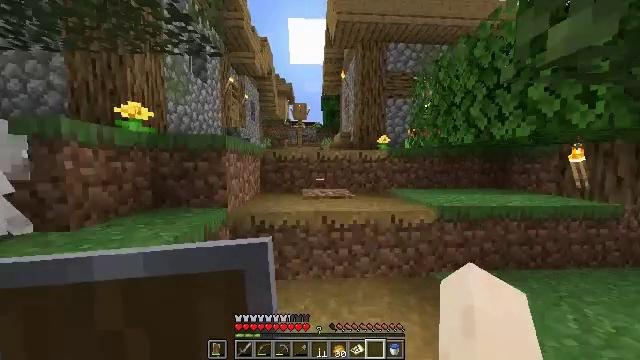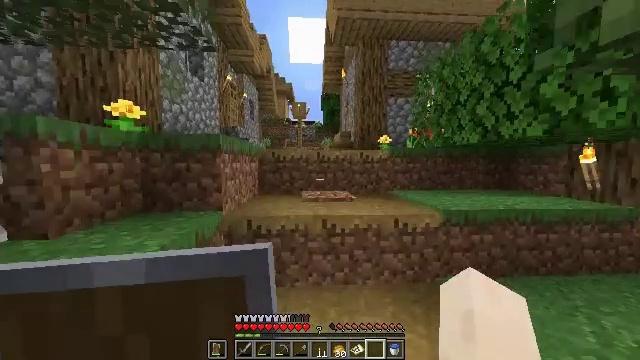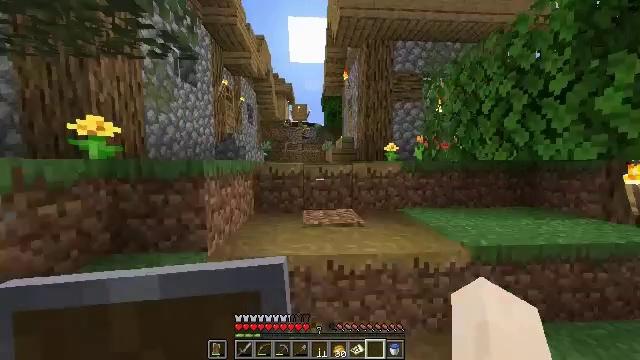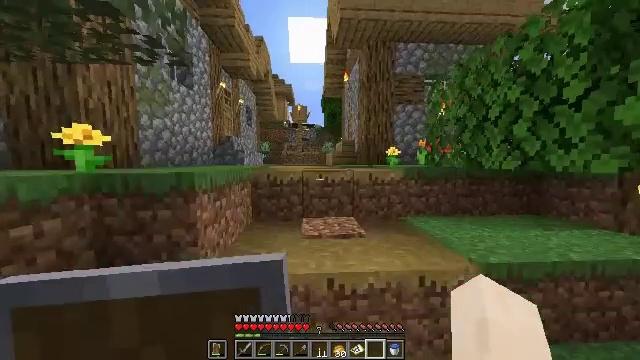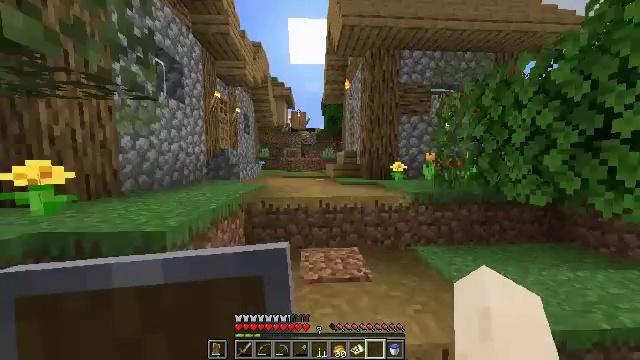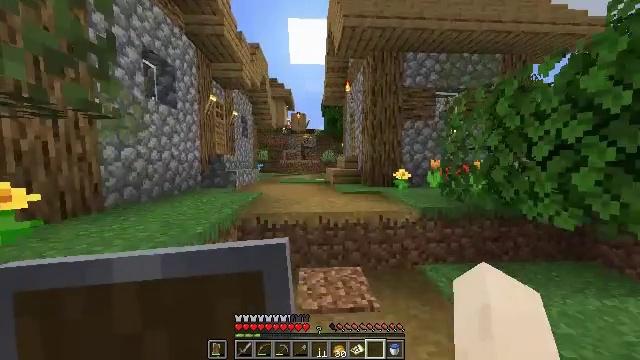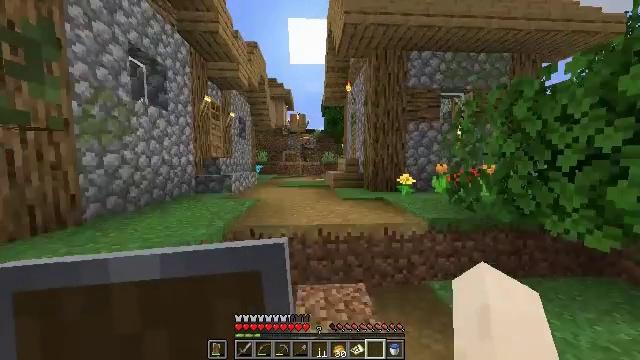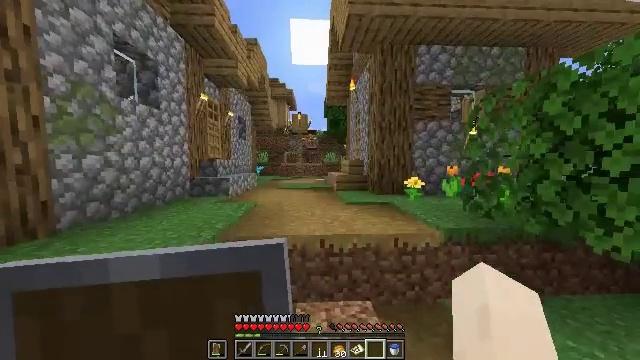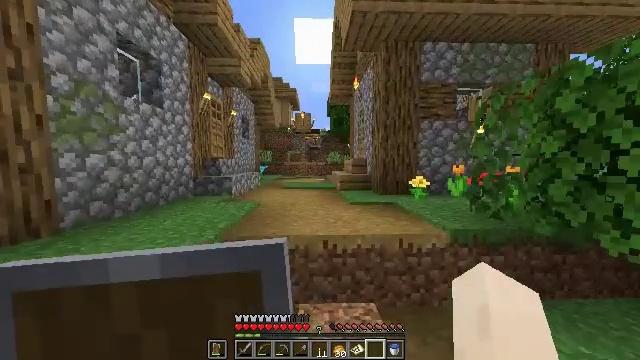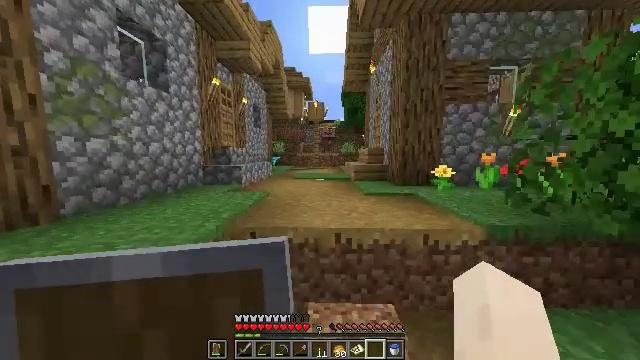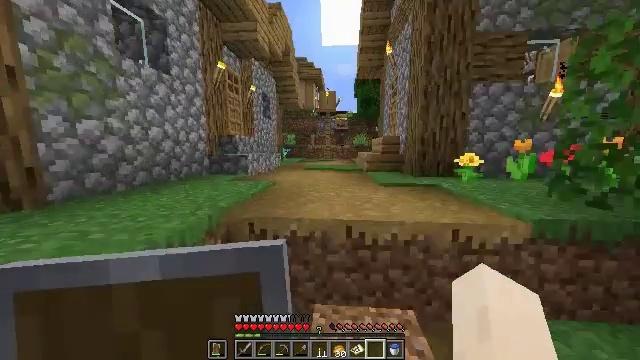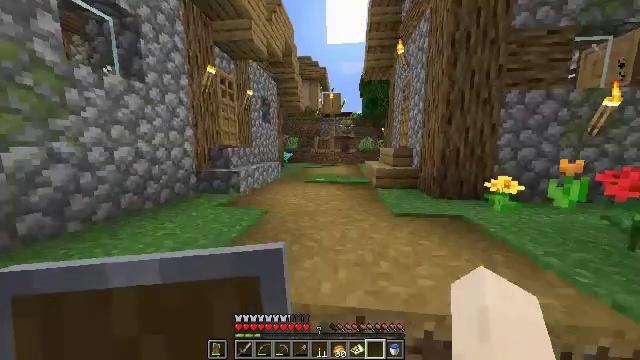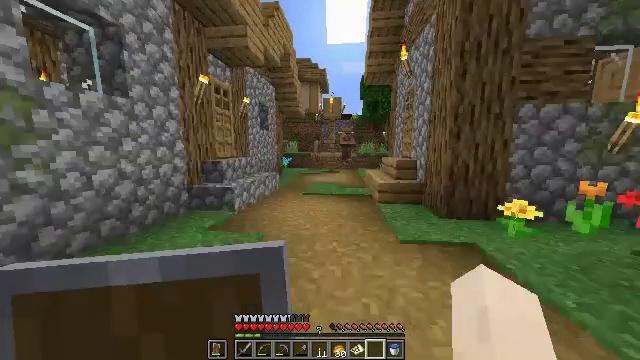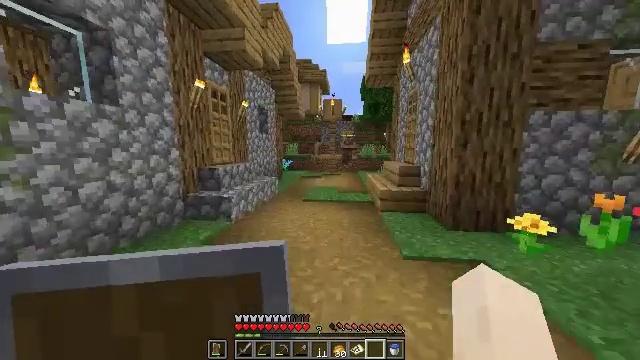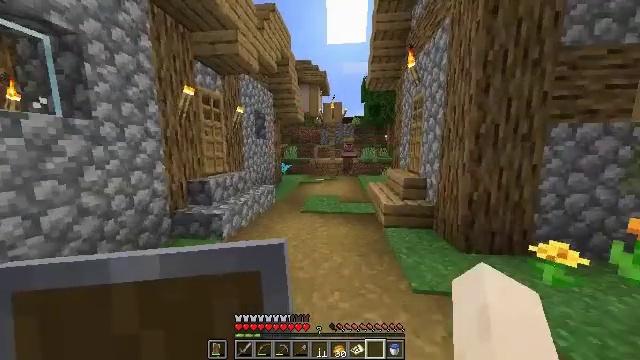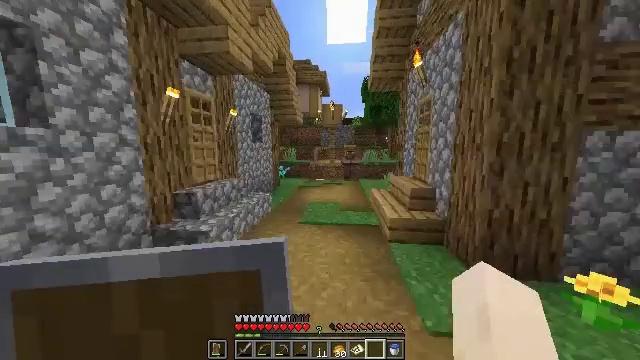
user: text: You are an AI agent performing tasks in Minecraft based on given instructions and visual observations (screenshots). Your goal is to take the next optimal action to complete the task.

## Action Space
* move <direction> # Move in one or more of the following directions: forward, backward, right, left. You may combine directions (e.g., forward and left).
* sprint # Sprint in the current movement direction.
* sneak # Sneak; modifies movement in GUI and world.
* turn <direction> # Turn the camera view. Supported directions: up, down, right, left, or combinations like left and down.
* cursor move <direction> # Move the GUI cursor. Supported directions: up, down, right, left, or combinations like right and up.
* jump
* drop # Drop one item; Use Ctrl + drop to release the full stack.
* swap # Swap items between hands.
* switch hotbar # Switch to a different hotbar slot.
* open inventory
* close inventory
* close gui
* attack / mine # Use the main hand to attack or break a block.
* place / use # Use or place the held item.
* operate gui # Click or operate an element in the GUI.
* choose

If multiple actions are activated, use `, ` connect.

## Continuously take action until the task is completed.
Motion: motion action
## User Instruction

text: Gather the blue orchid in the field.
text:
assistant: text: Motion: move forward
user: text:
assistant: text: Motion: move forward, jump
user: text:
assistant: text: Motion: move forward, jump
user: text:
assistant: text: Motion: move forward
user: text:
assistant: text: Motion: move forward
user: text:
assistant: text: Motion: move forward
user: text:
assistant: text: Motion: move forward
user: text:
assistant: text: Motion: move forward
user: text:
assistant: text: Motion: move forward, turn left and down
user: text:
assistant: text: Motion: move forward, turn left and down
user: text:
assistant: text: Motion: move forward, turn left, jump
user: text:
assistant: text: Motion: move forward, jump
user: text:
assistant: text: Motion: move forward, jump
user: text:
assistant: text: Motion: move forward
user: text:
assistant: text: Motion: move forward
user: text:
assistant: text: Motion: move forward
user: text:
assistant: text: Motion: move forward
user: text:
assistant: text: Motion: move forward
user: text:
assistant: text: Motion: move forward
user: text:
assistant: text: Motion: move forward
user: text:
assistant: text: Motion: move forward, turn left and down
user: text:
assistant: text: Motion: move forward
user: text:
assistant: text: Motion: move forward
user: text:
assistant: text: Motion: move forward, turn left
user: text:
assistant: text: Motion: move forward
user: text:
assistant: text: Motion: move forward, turn left
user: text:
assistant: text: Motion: move forward, turn left
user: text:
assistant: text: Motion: move forward
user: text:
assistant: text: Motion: move forward
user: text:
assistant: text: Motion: move forward